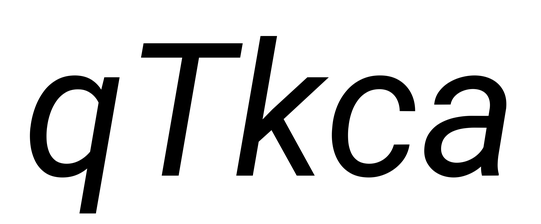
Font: Roboto-Italic_Italic